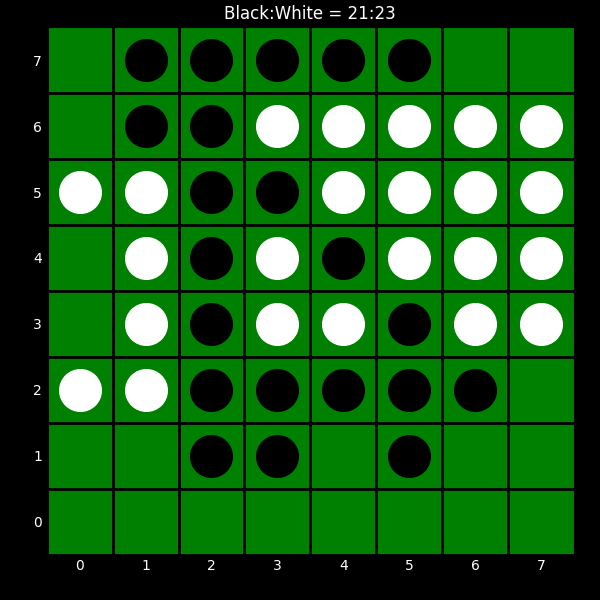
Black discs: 21
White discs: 23